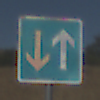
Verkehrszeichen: VorrangVorGegenverkehr
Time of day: Midday
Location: Outdoor (RoadRail)
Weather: Clear
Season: Summer
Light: Natural